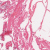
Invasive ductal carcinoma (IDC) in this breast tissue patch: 0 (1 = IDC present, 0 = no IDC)